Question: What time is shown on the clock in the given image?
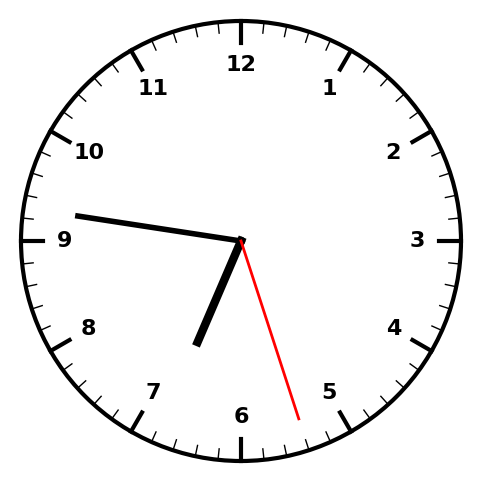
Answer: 06:46:27